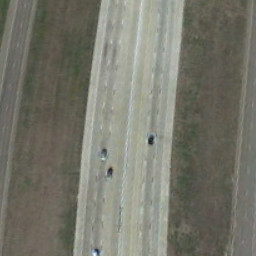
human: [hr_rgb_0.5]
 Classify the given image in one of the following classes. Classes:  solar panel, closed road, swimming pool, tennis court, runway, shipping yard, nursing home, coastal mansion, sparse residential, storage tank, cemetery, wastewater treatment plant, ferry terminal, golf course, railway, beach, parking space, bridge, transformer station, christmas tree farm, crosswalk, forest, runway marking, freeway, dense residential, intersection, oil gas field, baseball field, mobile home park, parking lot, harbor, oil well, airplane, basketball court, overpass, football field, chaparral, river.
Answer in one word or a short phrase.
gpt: freeway